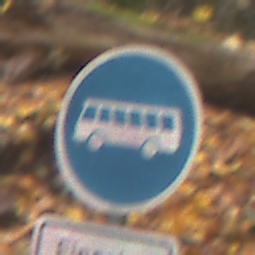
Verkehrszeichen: Busssonderstreifen
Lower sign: BesondereFahrzeugeUndTransportgueter3
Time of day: MorningAfternoon
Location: Outdoor (Nature)
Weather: Overcast
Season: Autumn
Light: Natural